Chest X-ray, PA view. Patient: 82 years old, sex M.
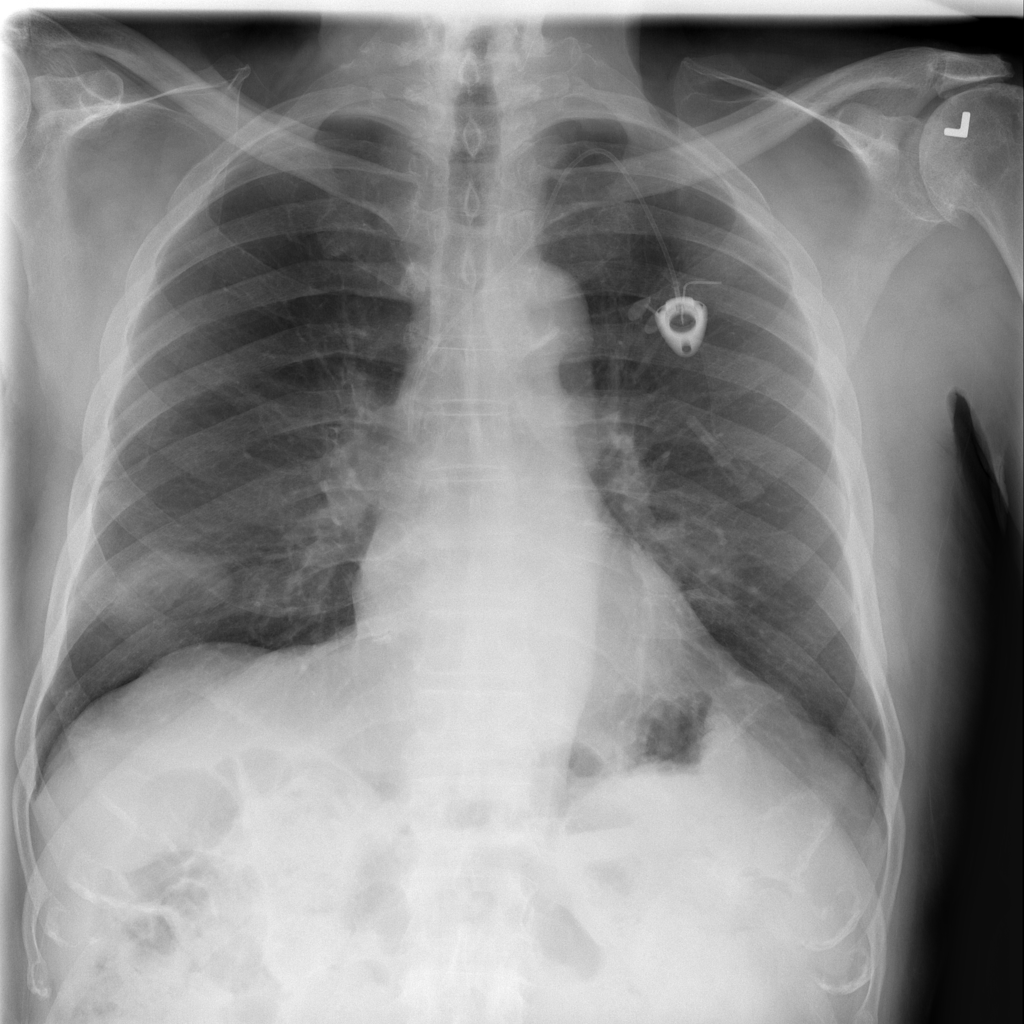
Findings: Consolidation, Mass